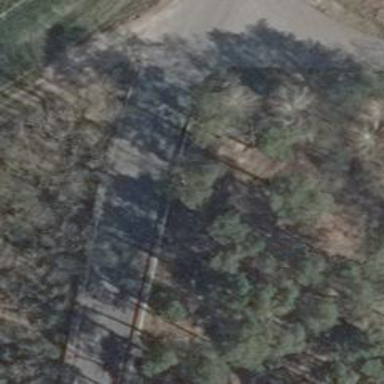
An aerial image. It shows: Asphalt road classified as tertiary.